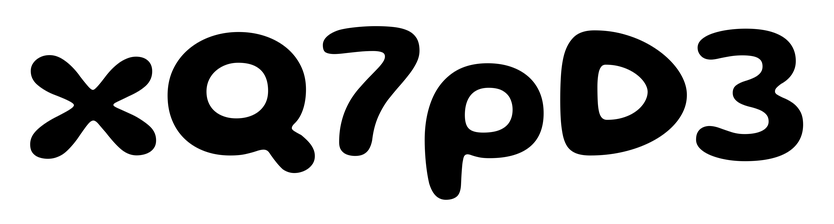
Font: Gluten_SemiBold